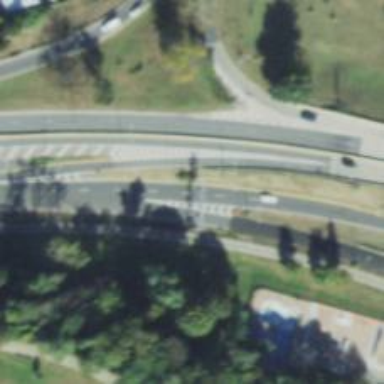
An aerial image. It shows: Overhead guidepost.